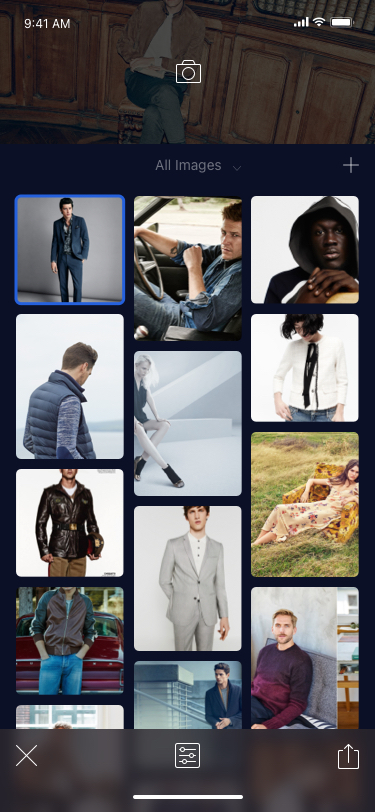
Text in this UI design:
All Images